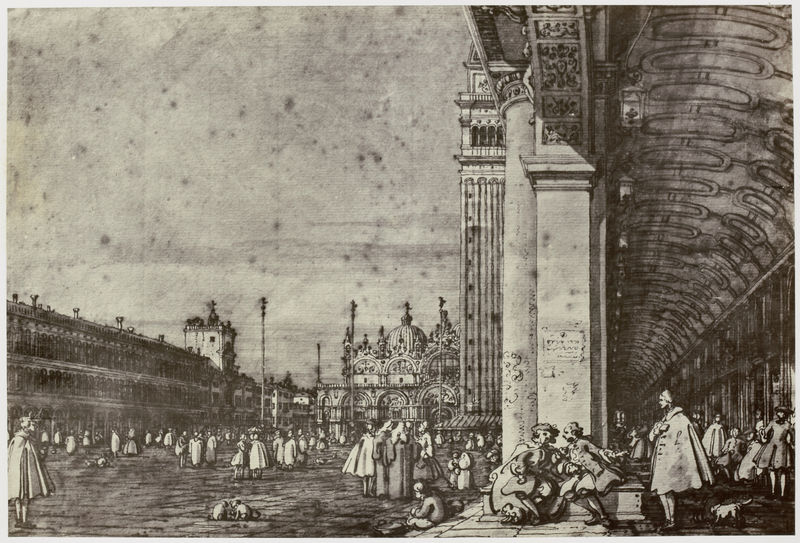
Titel: Canaletto, Piazza di San Marco
Künstler: Philip Henry Delamotte
Standort: Amsterdam
Institution: Rijksmuseum
Schlagwörter: feder, himmel, mann, frauen, menschen, sitzen, stadt, frau, grau, kleider, männer, pfeiler, säule, säulen, zeichnung, gebäude, hund, hunde, schloss, gespräch, leute, arm, stehen, stein, diskutieren, kirche, mantel, decke, gewänder, kind, rokoko, genre, kinder, turm, hündchen, papier, venedig, grafik, graphik, platz, besucher, kuppel, logen, gang, tusche, arkade, stangen, palast, dom, druck, schwarz-weiss, radierung, bahnhof, mäntel, ritter, tinte, arkaden, flecken, römer, fleckig, pavillon, postkarte, weltausstellung, bau, sklaven, campanile, piazza, san marco, dogenpalast, markusplatz, elektrizität, wasserturm, markuskirche, alltagsleben, 1900, zurich, bürgrsteig